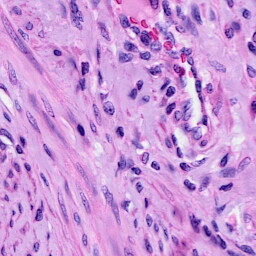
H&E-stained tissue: Cervix